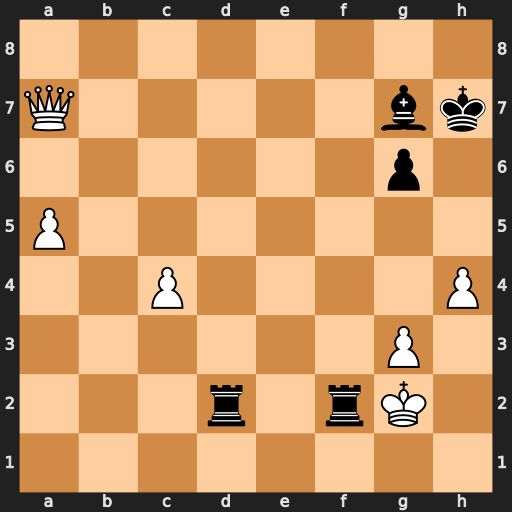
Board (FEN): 8/Q5bk/6p1/P7/2P4P/6P1/3r1rK1/8
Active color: w
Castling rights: -
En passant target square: -
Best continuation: Qxf2 Rxf2+ Kxf2